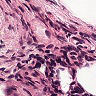
Metastatic tissue present: no